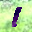
Label: 1